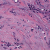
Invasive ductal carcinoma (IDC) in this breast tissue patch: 1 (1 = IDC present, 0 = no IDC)